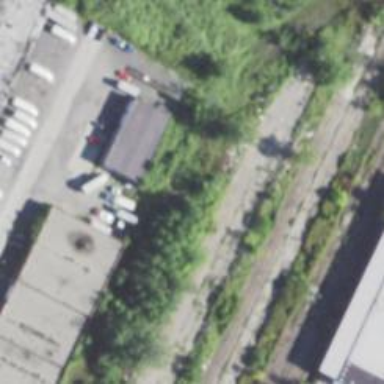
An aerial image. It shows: Abandoned railway.